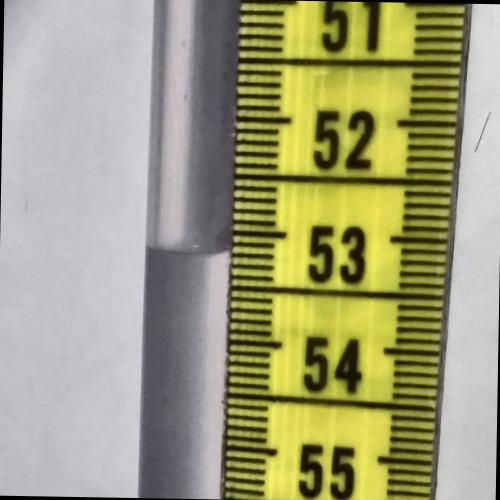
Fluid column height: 53.2 cm